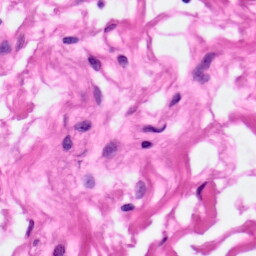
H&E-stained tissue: Pancreatic